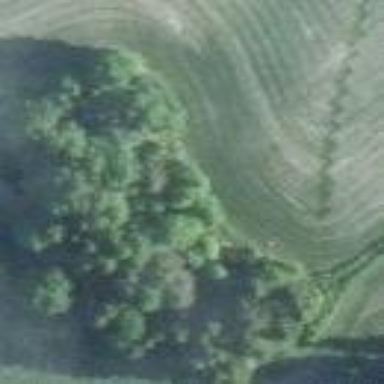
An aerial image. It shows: Forest with needle-leaved trees.